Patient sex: M
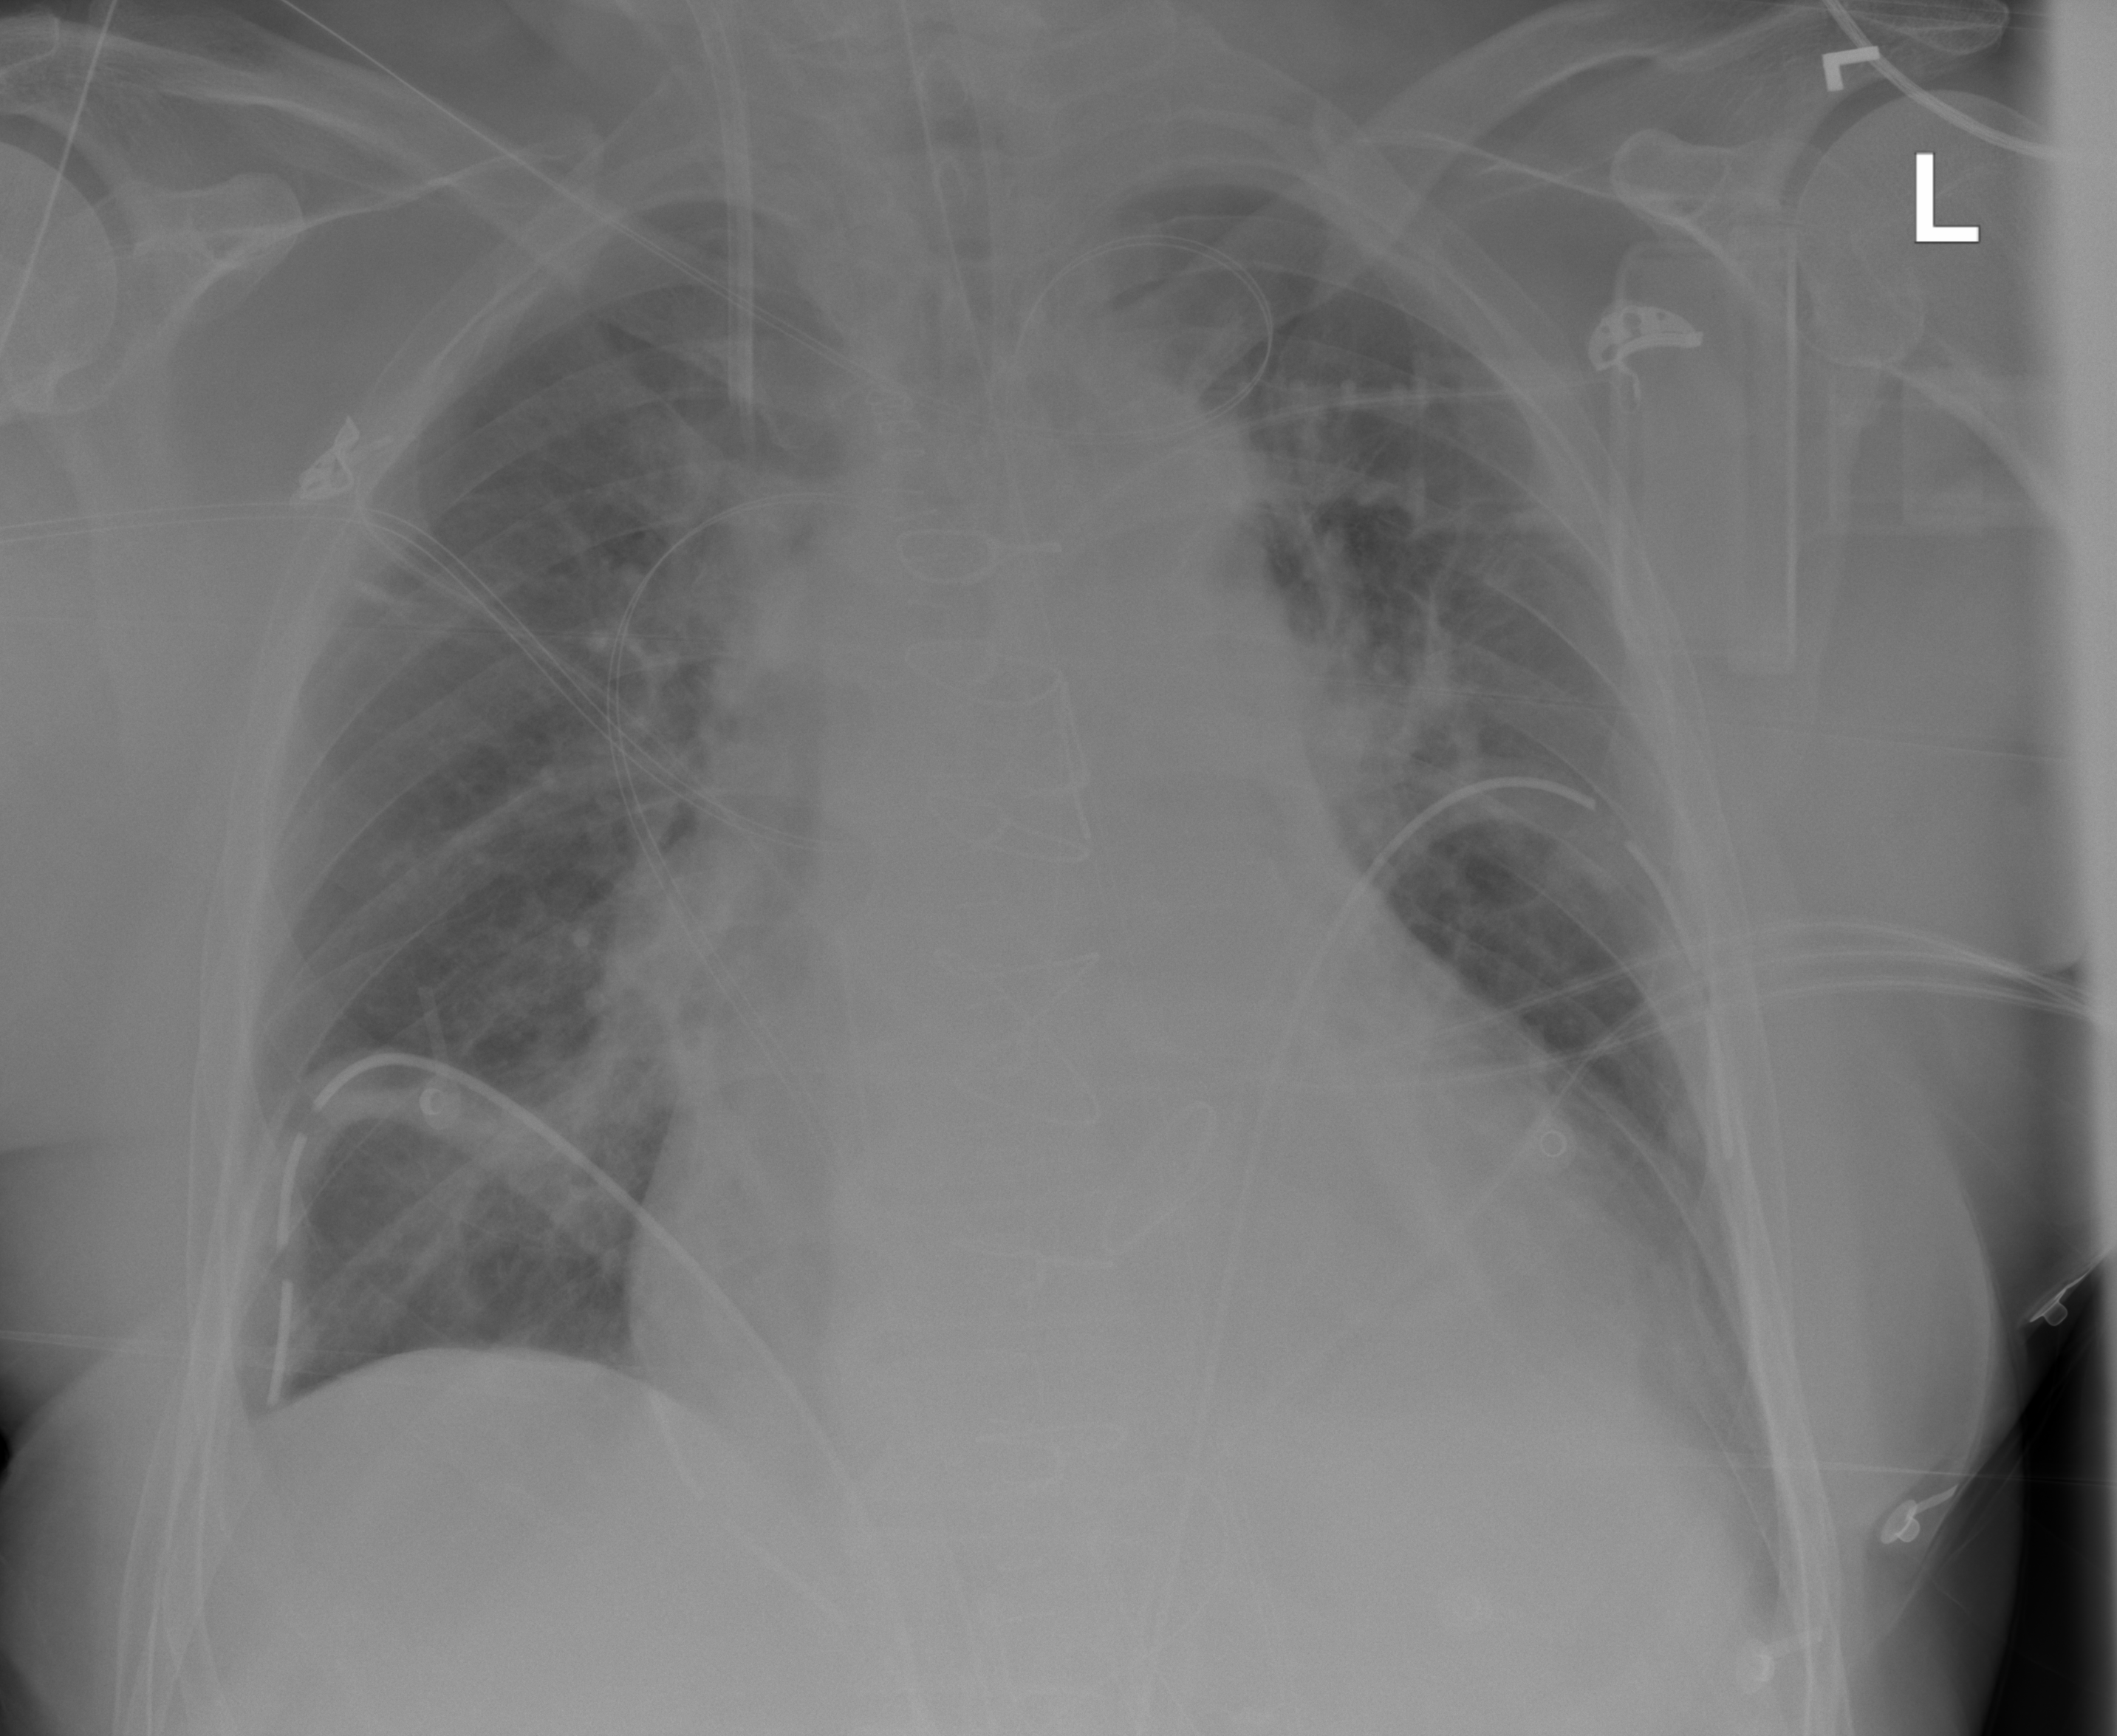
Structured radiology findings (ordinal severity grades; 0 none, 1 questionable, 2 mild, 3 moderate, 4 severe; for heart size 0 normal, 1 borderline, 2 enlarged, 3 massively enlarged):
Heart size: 2
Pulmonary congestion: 1
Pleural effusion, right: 2
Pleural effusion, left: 2
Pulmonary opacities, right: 0
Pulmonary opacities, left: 0
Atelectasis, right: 0
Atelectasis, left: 0